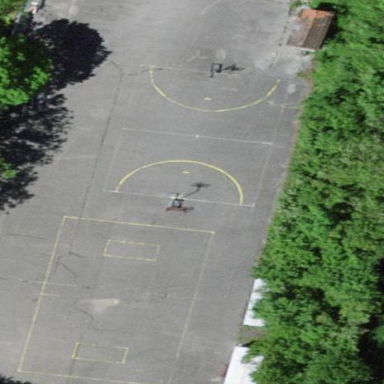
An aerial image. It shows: Multi-sport pitch with asphalt surface.